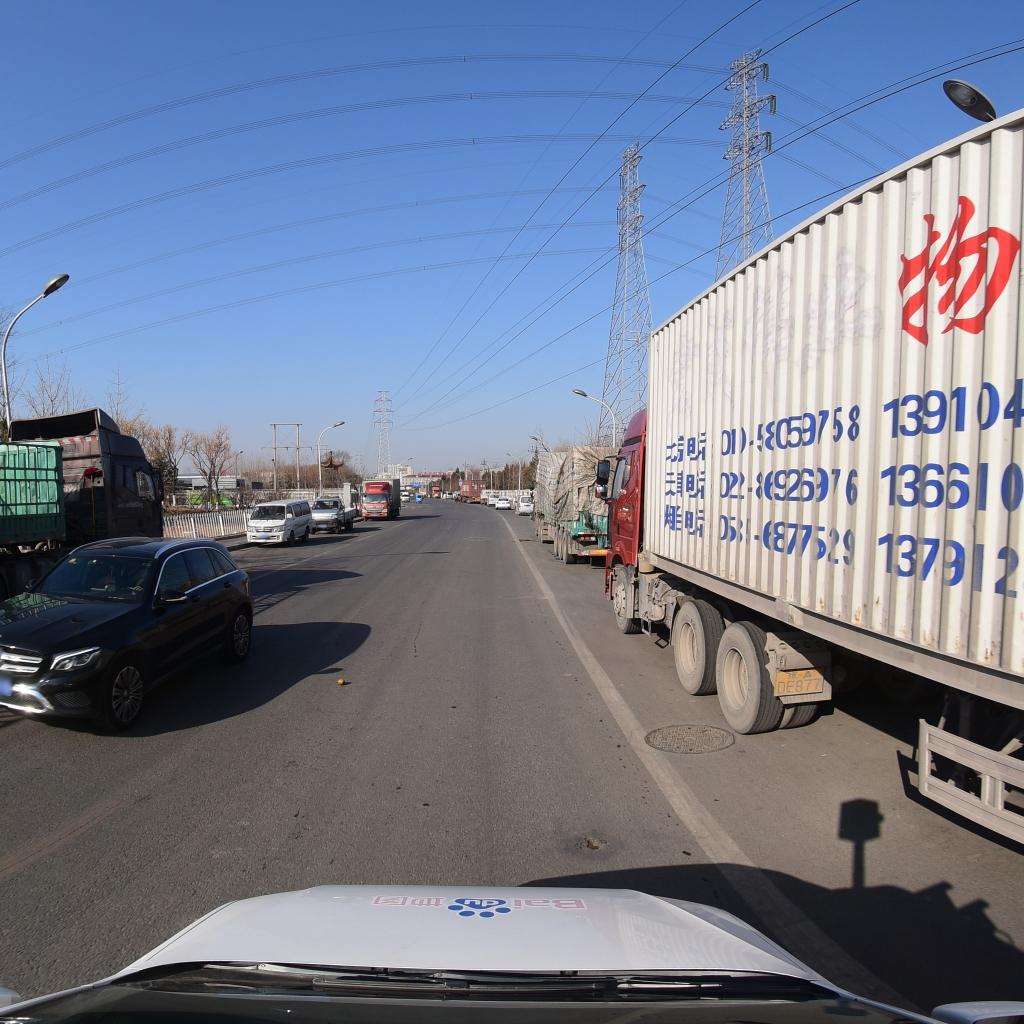
Region: Fengtai
Road damage annotations: longitudinal crack, pothole, manhole cover